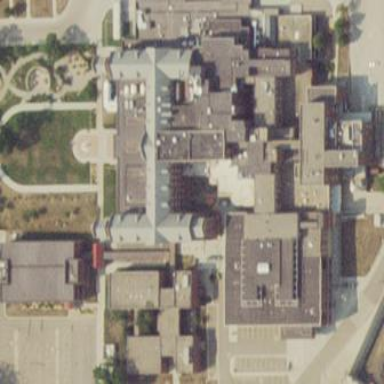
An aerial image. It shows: Hospital building.